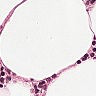
Metastatic tissue present: no